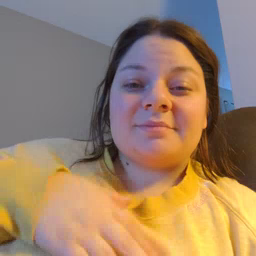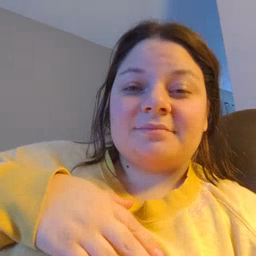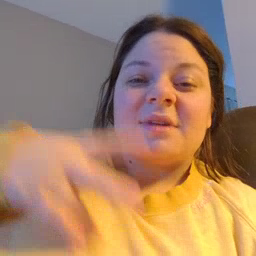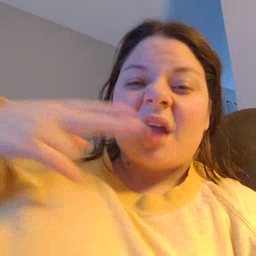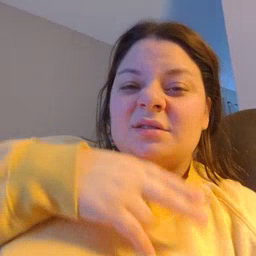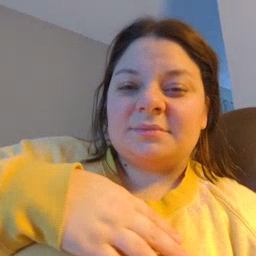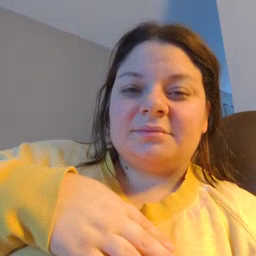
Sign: cut